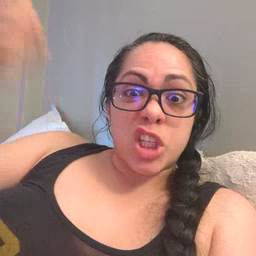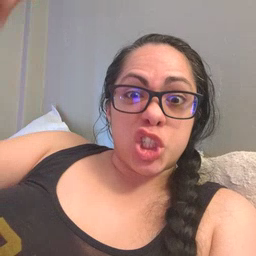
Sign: shower